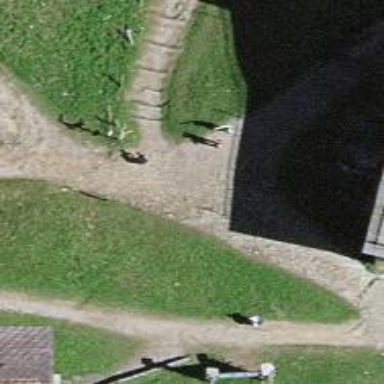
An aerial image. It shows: Gravel path.